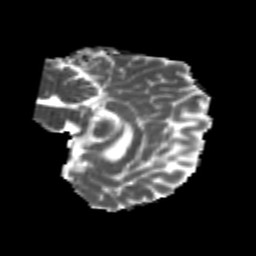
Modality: MD
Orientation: sagittal
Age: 23
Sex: male
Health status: healthy
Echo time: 0.074 s